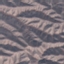
Land use / land cover: HerbaceousVegetation